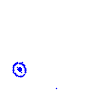
Particle: pion